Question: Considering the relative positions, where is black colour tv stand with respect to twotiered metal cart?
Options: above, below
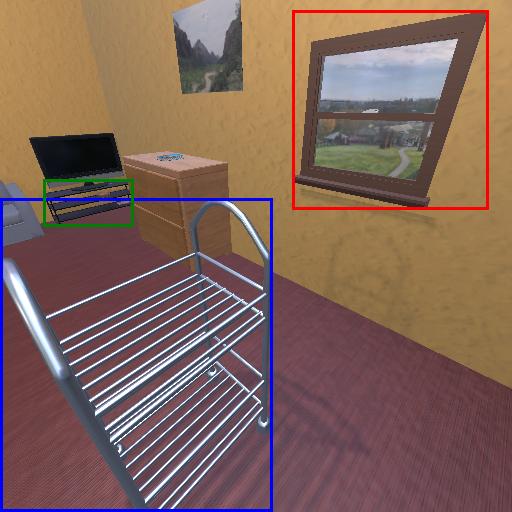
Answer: above